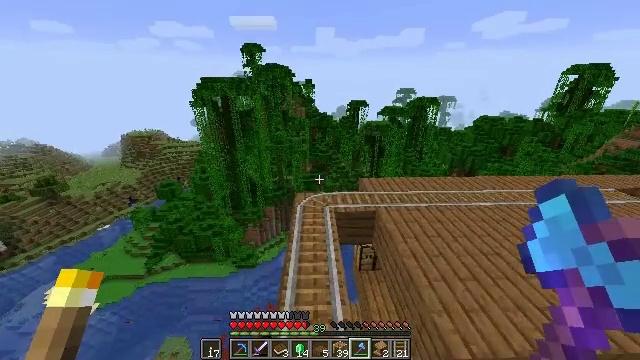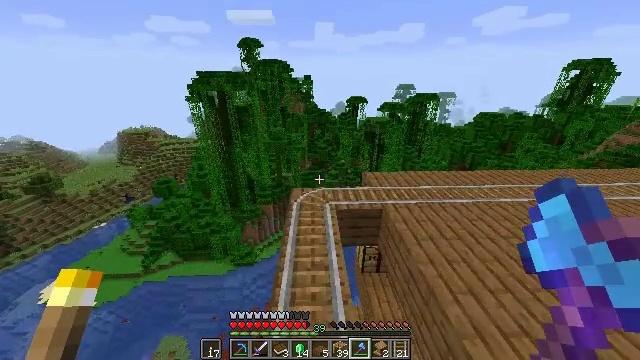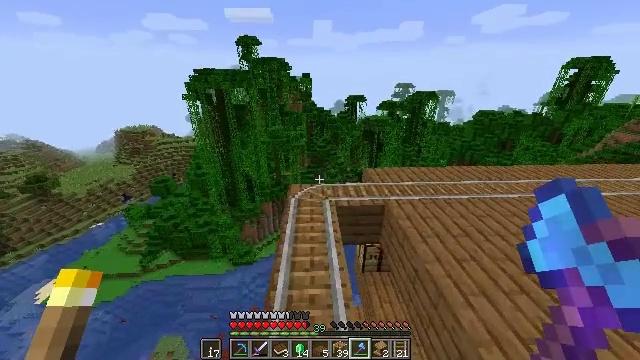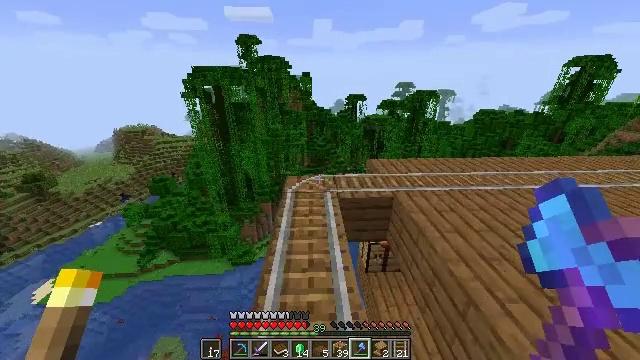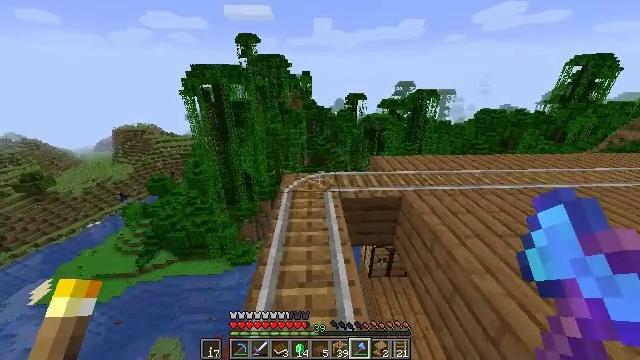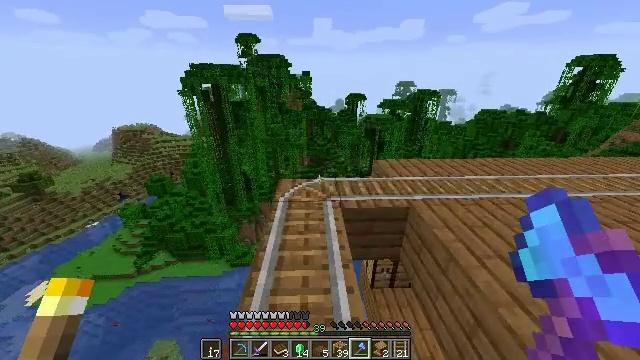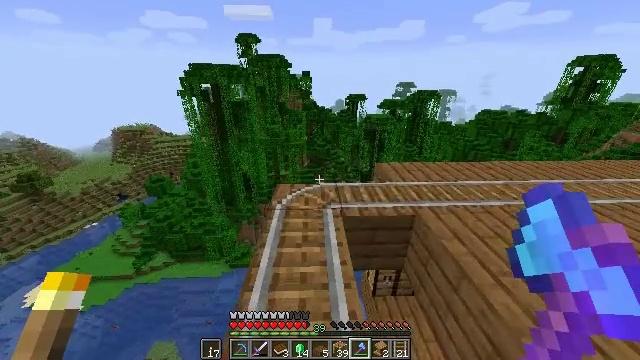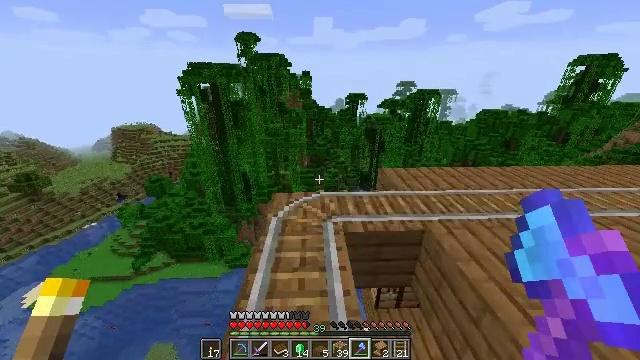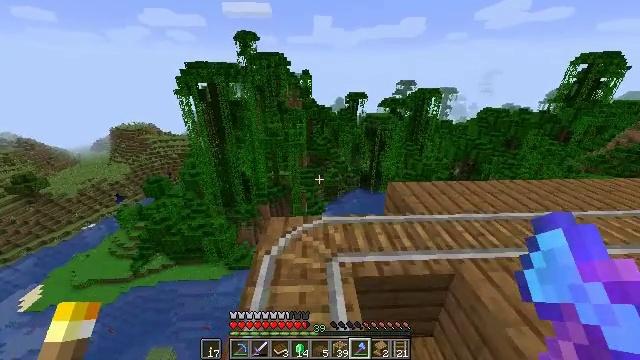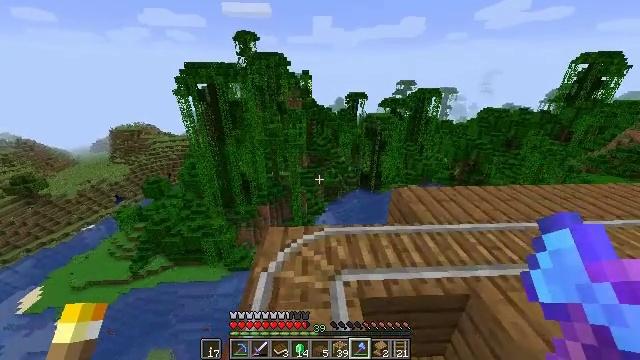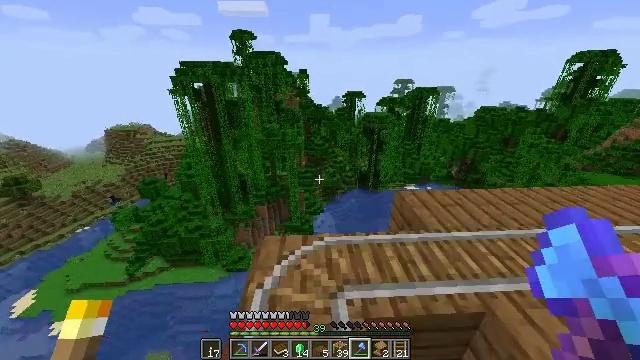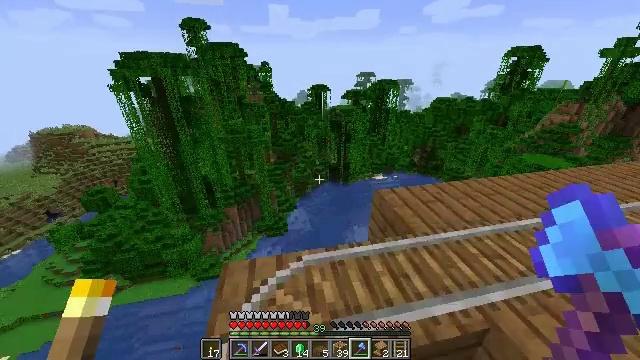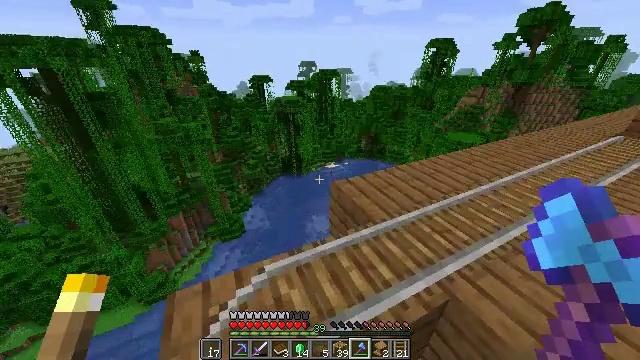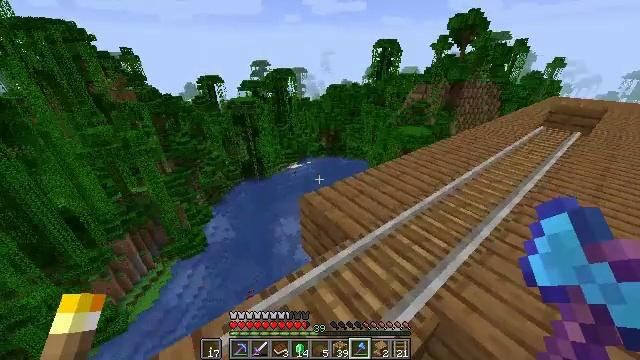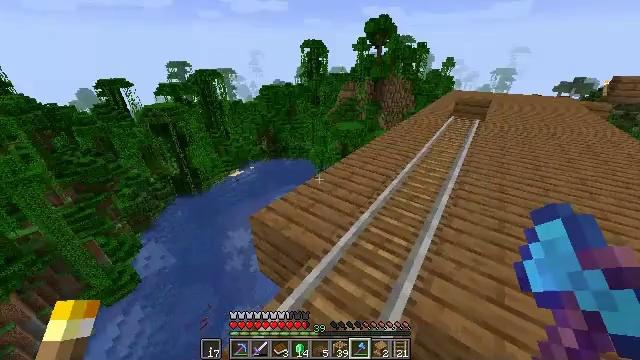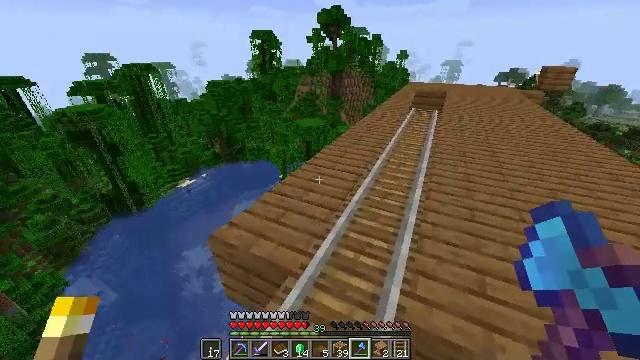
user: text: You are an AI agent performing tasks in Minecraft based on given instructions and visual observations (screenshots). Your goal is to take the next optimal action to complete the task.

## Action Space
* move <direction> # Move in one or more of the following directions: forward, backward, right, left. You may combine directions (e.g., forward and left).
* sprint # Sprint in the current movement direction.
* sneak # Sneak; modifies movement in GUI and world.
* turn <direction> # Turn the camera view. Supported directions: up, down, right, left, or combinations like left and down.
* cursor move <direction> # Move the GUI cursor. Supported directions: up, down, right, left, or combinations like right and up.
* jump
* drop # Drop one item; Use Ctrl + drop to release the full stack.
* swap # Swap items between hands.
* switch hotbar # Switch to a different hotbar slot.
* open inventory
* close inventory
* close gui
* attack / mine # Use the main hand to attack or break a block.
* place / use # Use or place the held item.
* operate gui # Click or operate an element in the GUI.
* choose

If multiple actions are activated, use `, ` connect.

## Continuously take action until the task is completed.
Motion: motion action
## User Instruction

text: Attack the spruce slab to remove it.
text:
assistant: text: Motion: move forward
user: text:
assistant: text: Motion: move forward
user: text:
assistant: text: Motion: move forward
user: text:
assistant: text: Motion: move forward
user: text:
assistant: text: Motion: move forward, sprint
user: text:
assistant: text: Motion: move forward, sprint
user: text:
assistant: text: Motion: move forward, sprint
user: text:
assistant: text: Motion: move forward, sprint
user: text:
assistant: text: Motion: move forward
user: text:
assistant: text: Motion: move forward
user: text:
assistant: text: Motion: move forward, turn right and down
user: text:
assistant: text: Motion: move forward, turn right and down
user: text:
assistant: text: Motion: move forward, turn right
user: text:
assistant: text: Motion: turn right
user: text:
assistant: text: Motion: turn right
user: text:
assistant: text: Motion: turn right and up
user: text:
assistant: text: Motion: turn right
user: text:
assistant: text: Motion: no_op
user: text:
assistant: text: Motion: no_op
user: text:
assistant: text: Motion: no_op
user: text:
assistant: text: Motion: no_op
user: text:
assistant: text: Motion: no_op
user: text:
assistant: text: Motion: no_op
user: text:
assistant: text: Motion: turn right
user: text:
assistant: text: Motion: turn right
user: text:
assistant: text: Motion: no_op
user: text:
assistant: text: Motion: no_op
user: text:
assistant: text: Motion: no_op
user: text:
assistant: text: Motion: no_op
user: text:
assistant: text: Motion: no_op